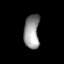
Tissue: lung
Cell type: Fibroblasts
Senescence score: 0.5537
Nuclear area (px): 513
Mean DAPI intensity: 149.598